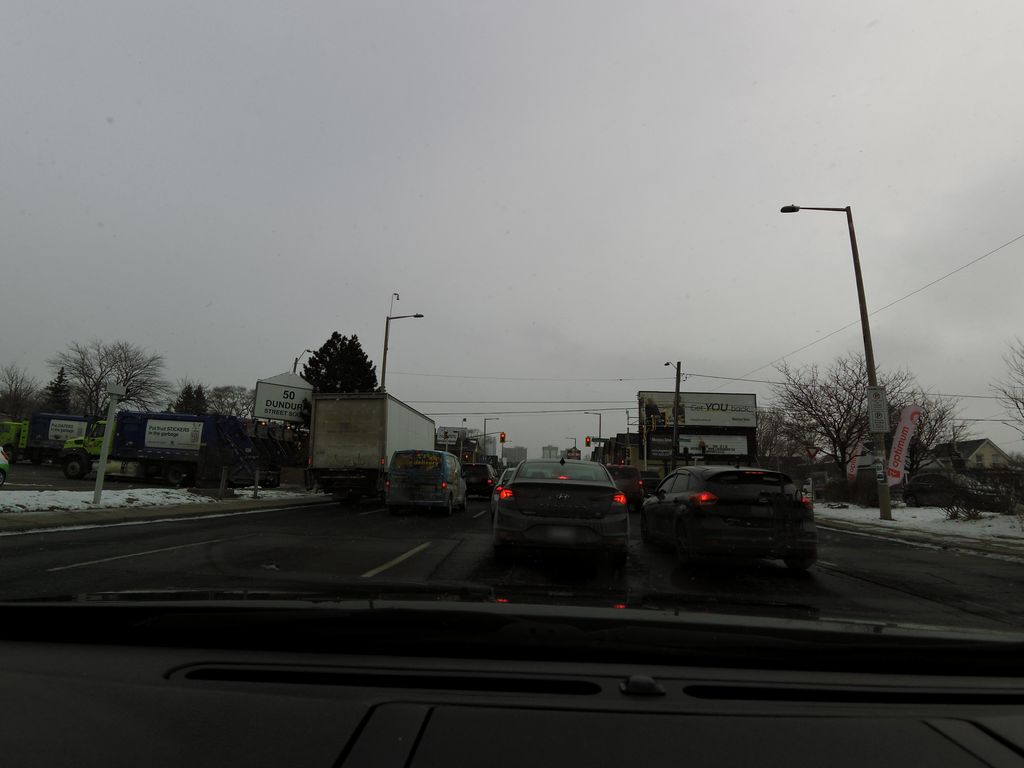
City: hamilton